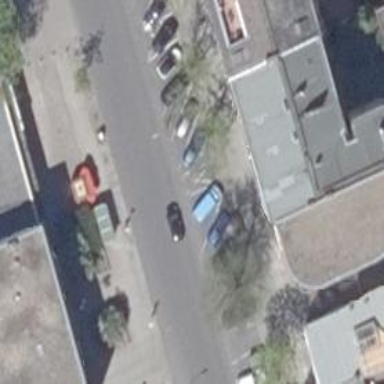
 with the parking lane located on the kerb."